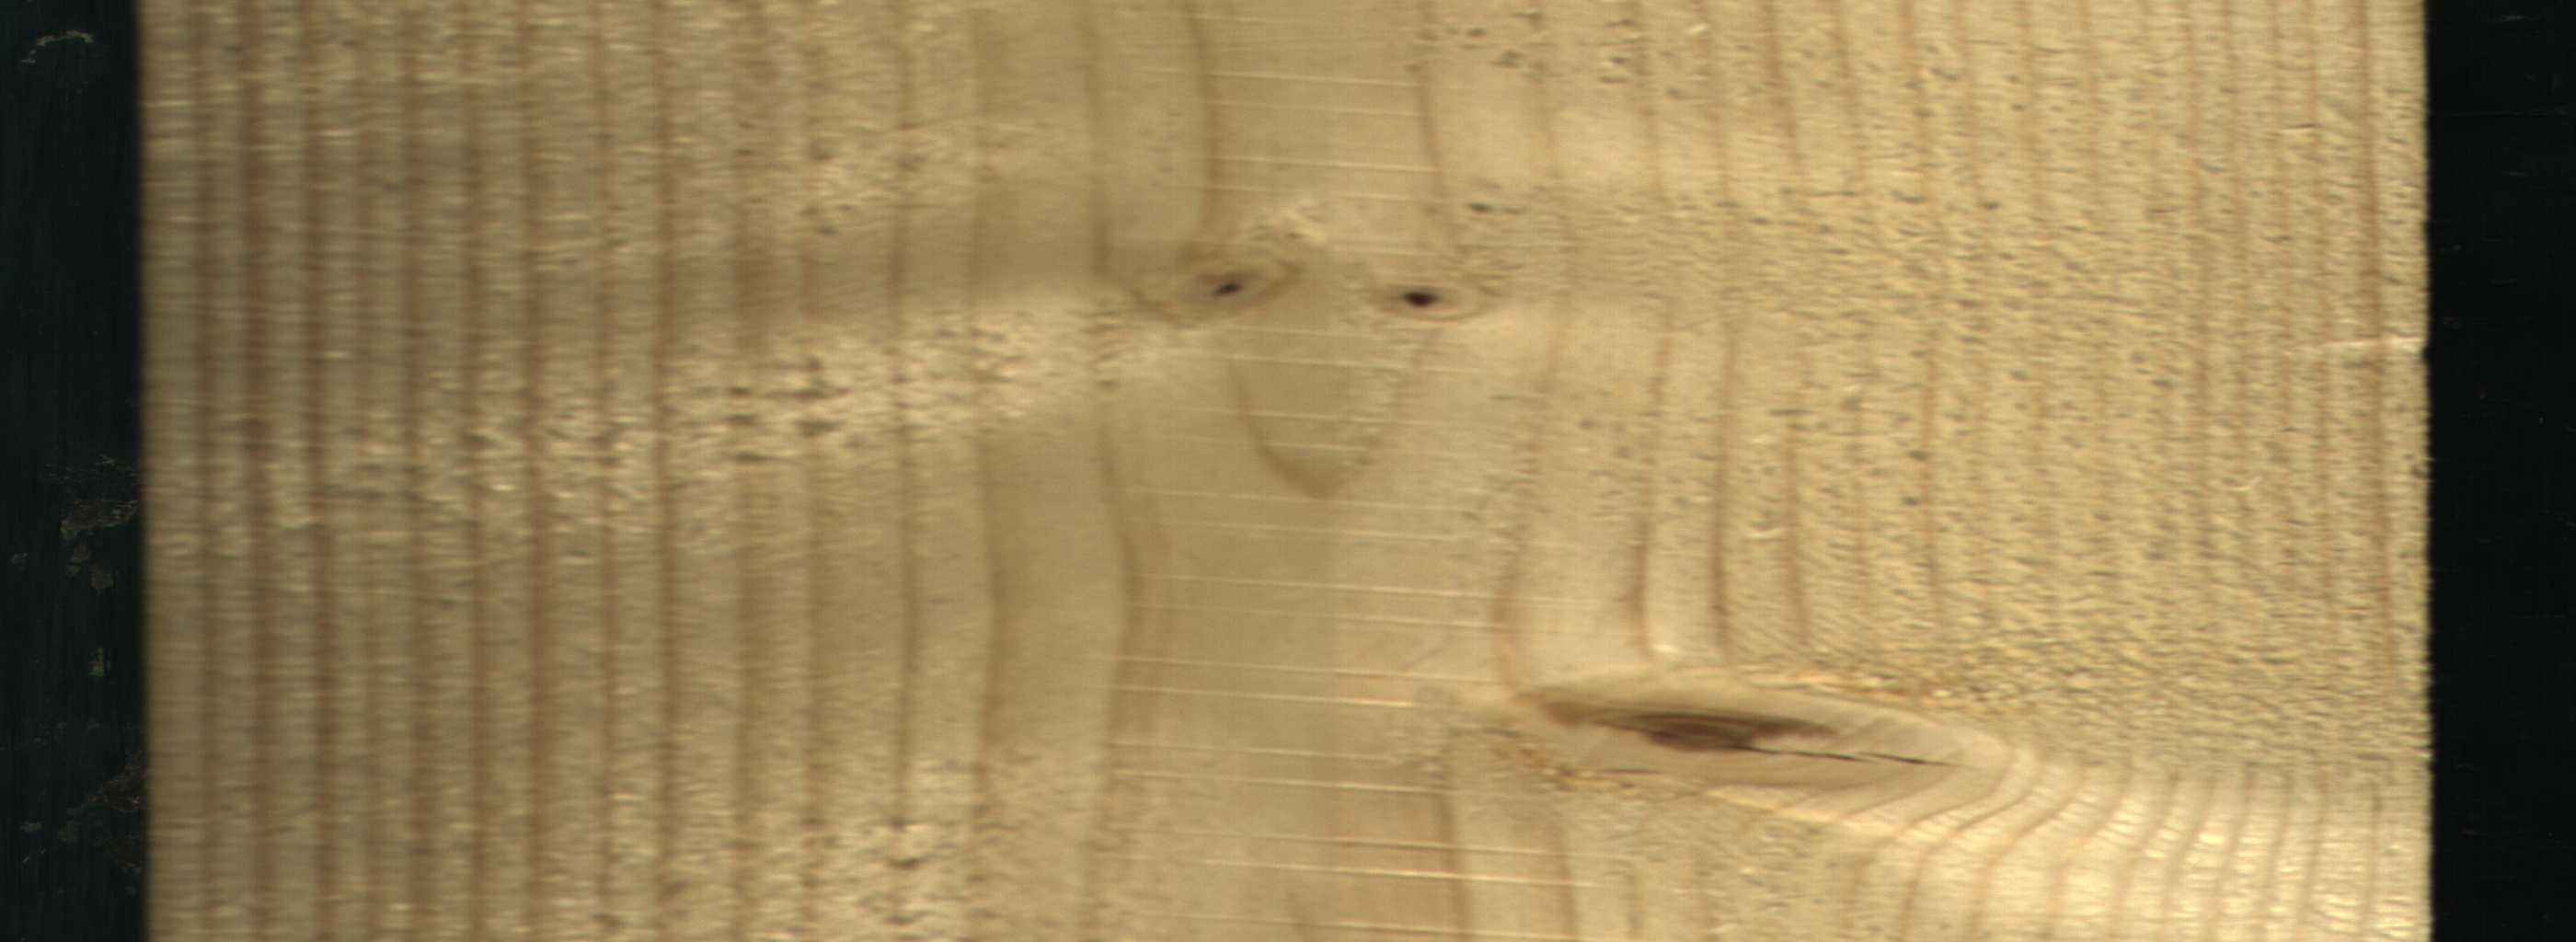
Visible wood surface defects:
knot_with_crack
Live_Knot
Live_Knot